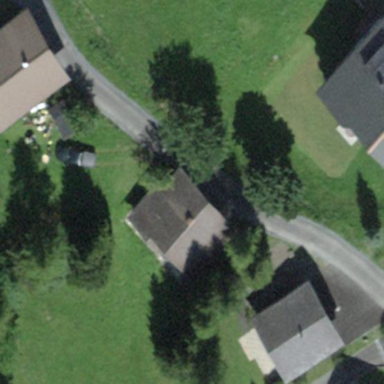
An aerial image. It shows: Detached building with gabled roof.